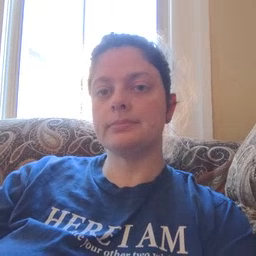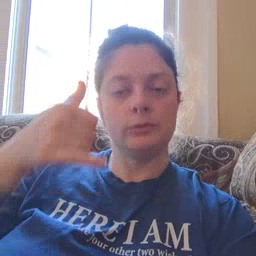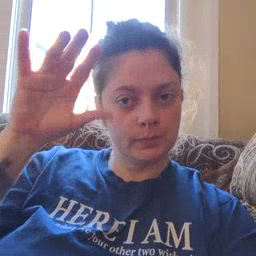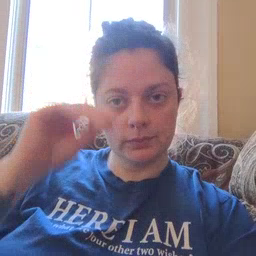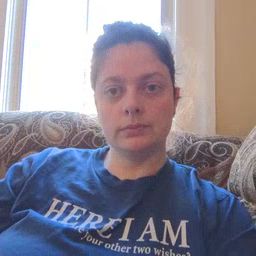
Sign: cowboy